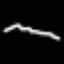
Label: squiggle